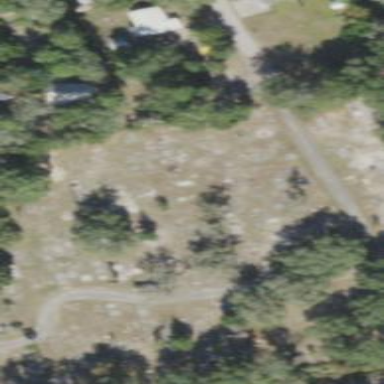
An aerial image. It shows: Cemetery.